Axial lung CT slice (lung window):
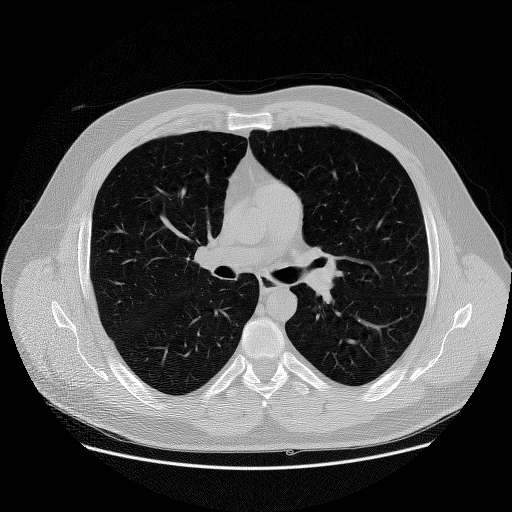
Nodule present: no